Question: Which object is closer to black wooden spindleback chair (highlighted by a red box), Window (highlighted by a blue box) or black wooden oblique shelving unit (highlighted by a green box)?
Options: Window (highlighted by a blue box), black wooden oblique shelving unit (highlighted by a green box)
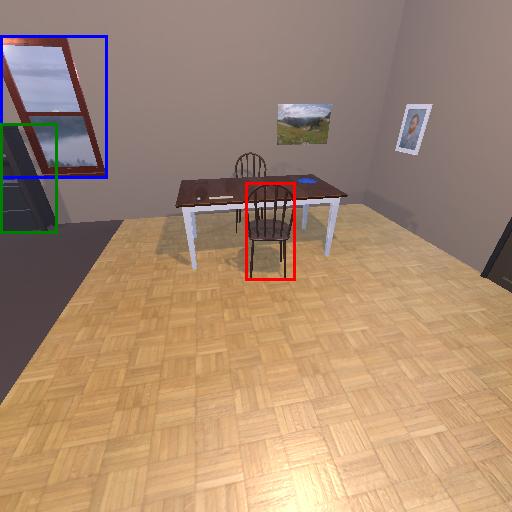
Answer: Window (highlighted by a blue box)